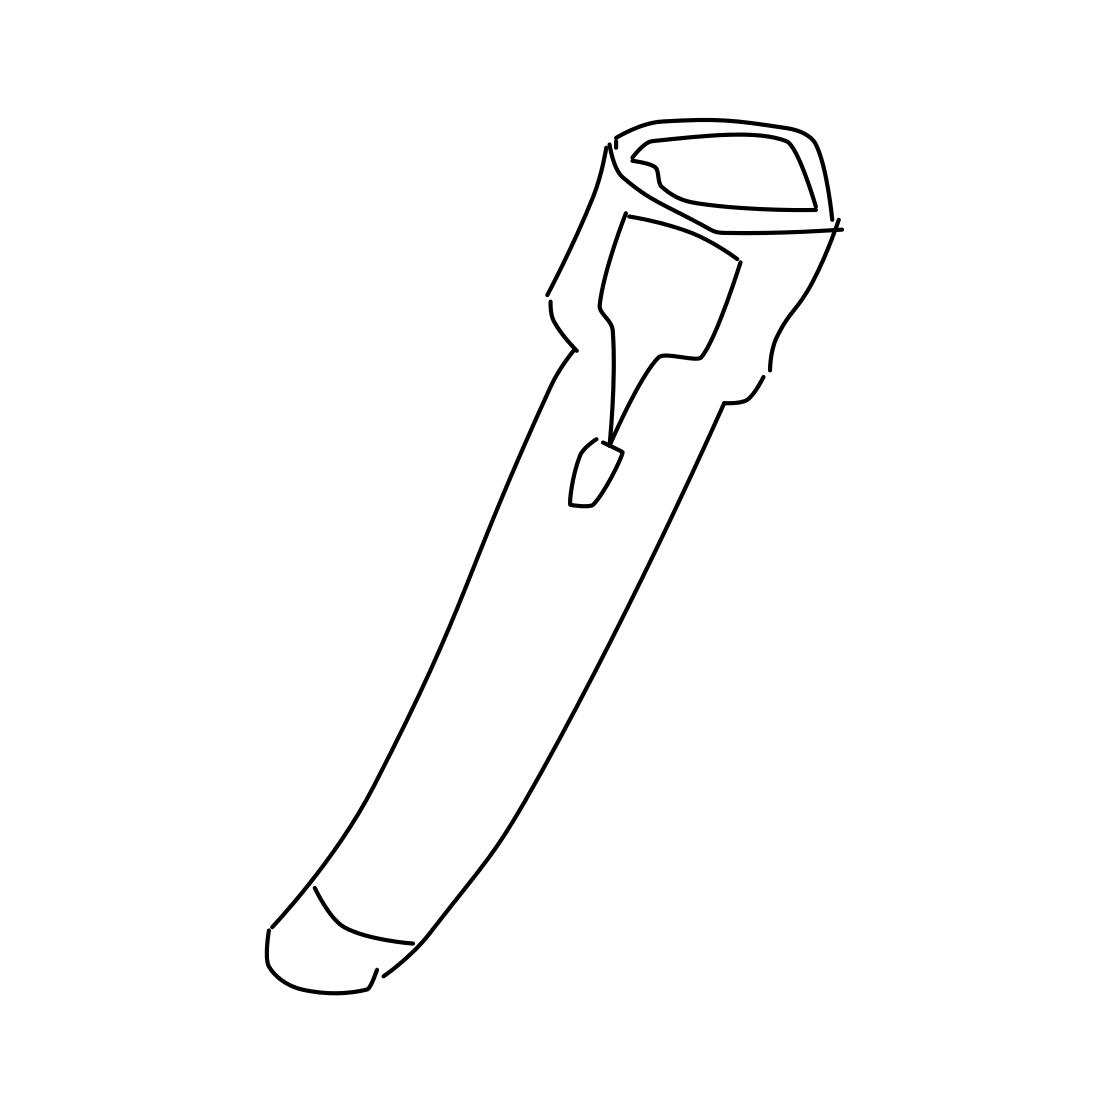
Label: flashlight